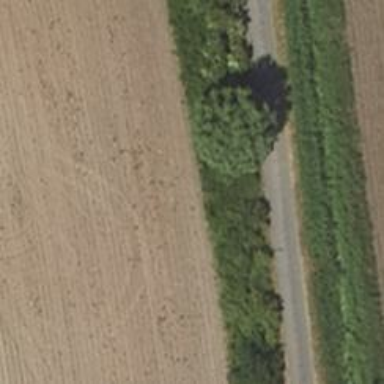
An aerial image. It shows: Beautiful tree in nature.